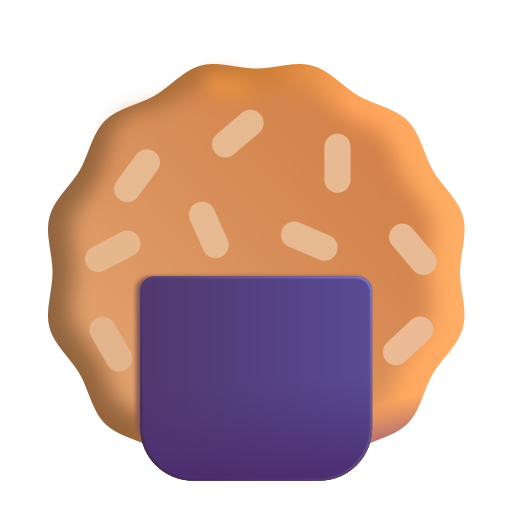
rice cracker color